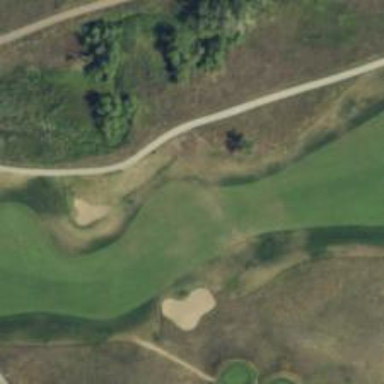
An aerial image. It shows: Golf hole.